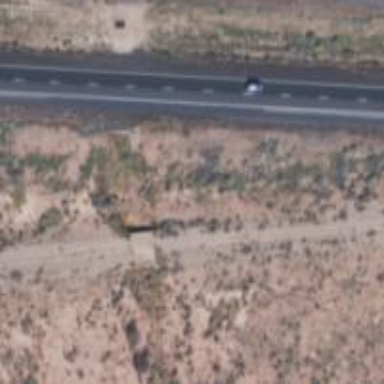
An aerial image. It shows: Abandoned road.